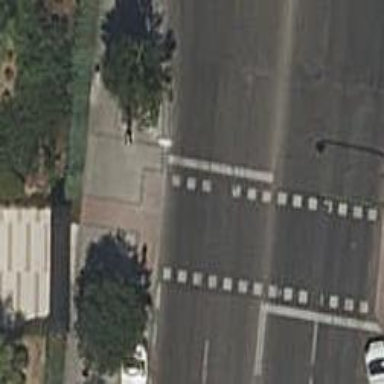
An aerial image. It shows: Road with traffic signals for signaling.